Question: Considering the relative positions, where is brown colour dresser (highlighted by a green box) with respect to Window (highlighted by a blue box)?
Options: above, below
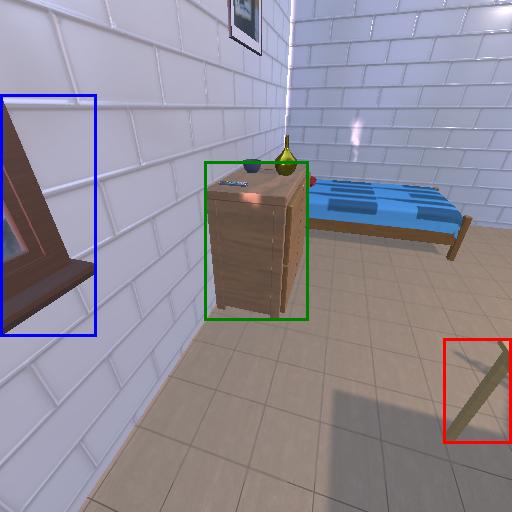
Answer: above